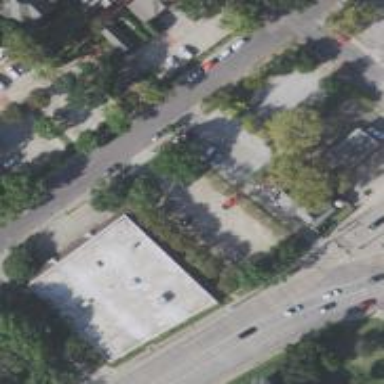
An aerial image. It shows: Commercial building.